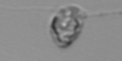
Label: Amoeba